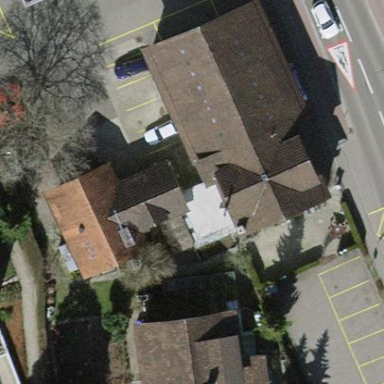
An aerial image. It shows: Restaurant in building.